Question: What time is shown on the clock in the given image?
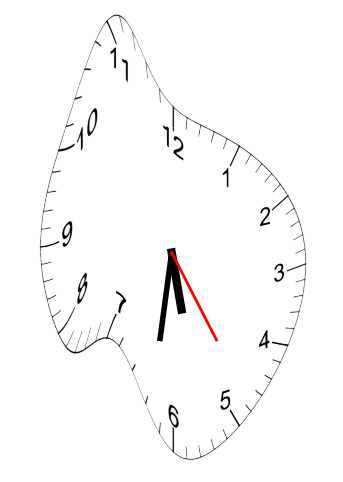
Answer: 05:31:24